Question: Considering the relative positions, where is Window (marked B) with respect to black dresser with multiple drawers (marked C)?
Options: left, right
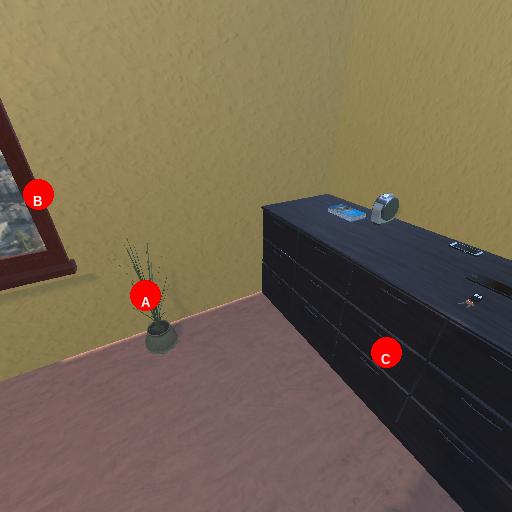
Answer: left